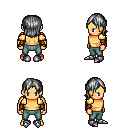
a pixel art fantasy rpg character, male body template, human, tanned skin, gold arm armor, teal pants, gray long bangs hairstyle, leather bracers, metal boots, four views (front, back, left, right), 2x2 character sprite sheet, small pixel art, hard edges, no anti-aliasing